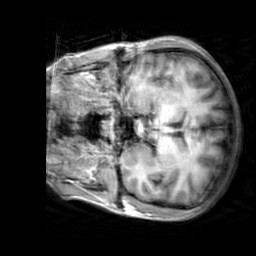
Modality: T1w
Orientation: coronal
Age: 25
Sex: female
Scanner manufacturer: siemens
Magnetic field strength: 3 T
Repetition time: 2.3 s
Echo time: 0.00303 s